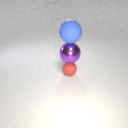
large purple metal sphere above small red rubber sphere